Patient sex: F
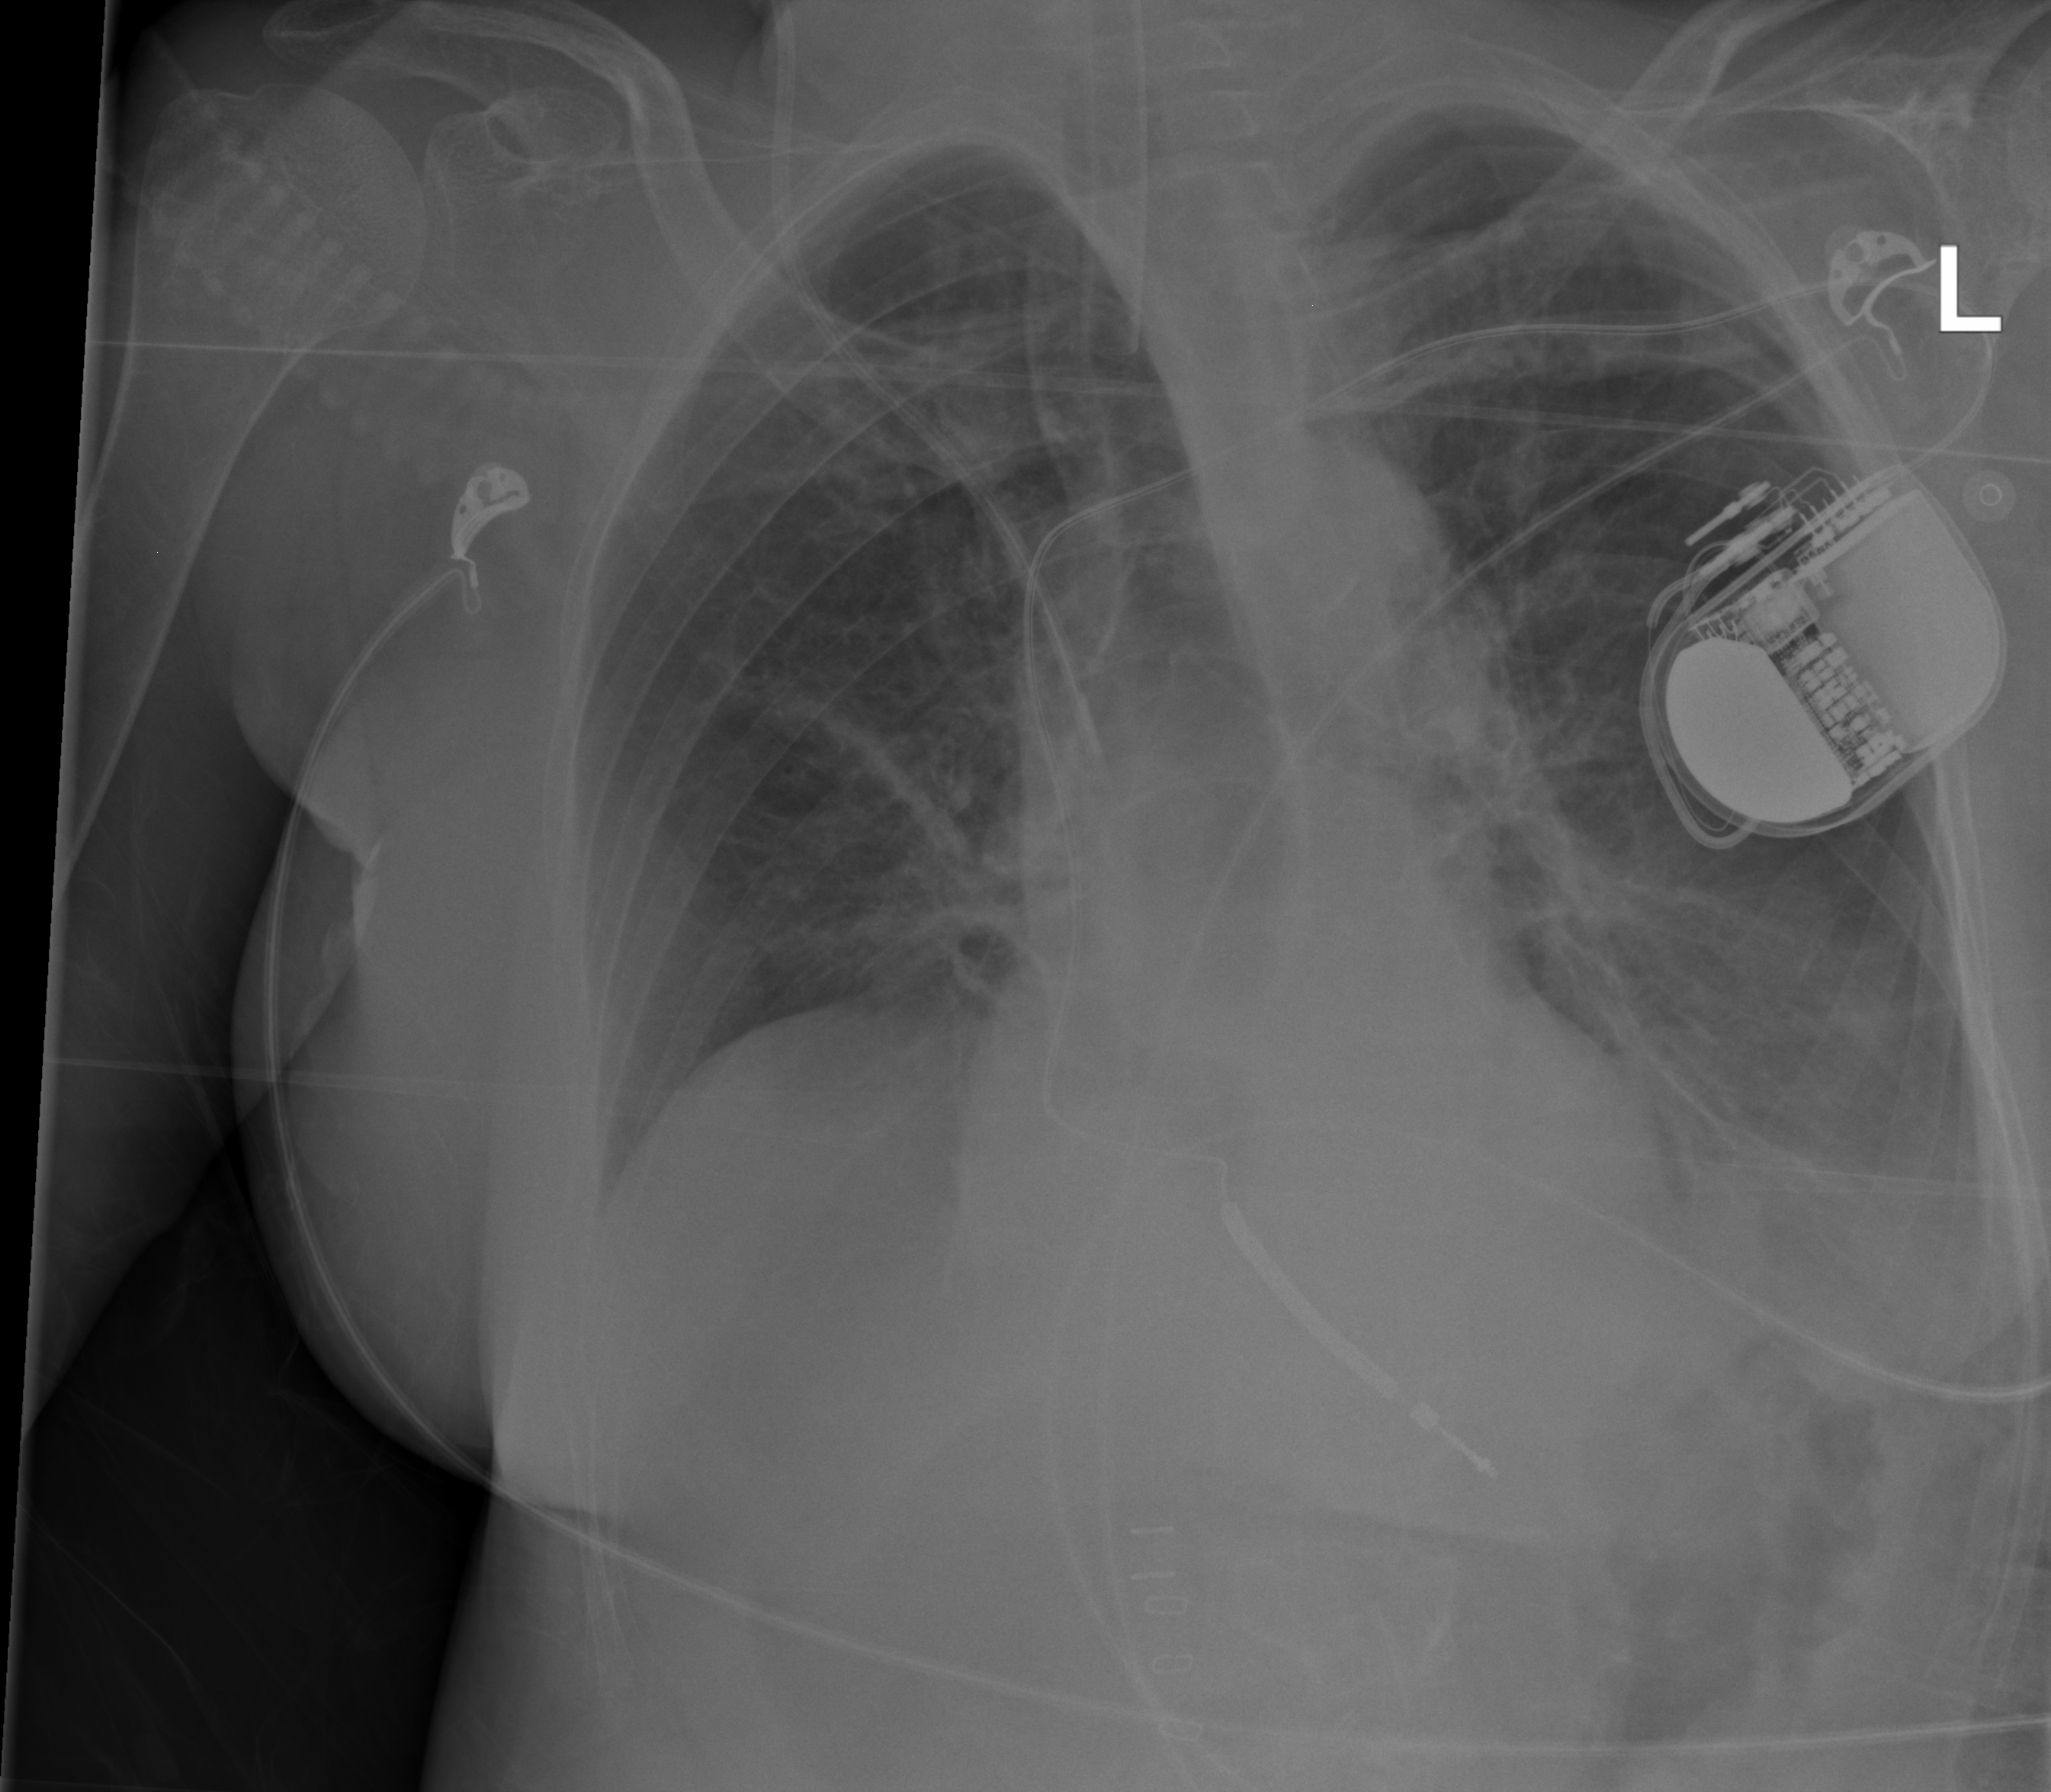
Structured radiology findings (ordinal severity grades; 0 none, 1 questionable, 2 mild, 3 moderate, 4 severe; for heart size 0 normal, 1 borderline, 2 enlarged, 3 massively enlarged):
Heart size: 0
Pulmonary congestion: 0
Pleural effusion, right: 0
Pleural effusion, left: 2
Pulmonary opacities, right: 0
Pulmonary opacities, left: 2
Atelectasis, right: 2
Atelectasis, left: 2